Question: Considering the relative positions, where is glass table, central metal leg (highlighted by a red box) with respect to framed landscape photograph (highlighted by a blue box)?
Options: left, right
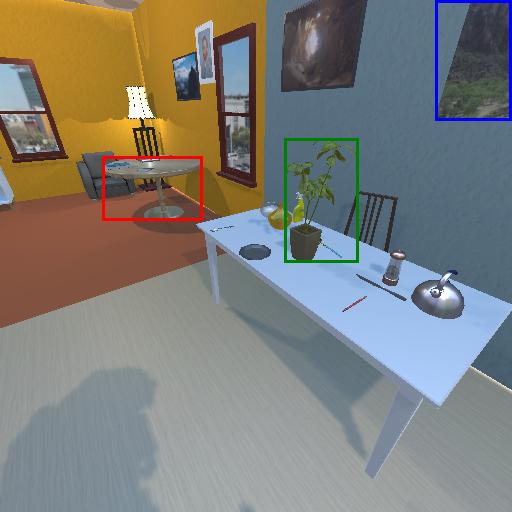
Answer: left